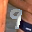
Label: 9